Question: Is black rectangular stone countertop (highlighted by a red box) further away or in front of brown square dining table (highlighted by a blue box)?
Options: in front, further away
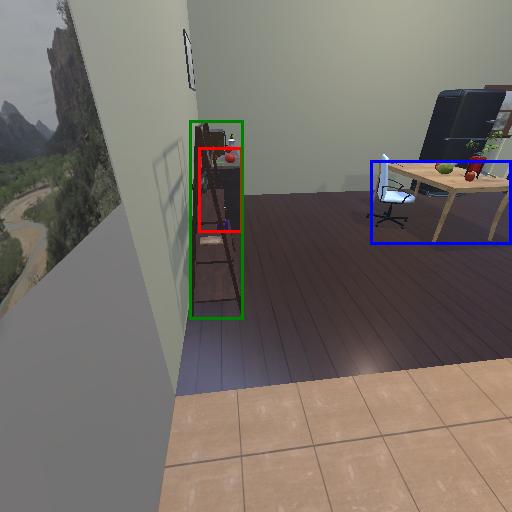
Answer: in front